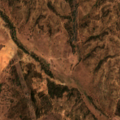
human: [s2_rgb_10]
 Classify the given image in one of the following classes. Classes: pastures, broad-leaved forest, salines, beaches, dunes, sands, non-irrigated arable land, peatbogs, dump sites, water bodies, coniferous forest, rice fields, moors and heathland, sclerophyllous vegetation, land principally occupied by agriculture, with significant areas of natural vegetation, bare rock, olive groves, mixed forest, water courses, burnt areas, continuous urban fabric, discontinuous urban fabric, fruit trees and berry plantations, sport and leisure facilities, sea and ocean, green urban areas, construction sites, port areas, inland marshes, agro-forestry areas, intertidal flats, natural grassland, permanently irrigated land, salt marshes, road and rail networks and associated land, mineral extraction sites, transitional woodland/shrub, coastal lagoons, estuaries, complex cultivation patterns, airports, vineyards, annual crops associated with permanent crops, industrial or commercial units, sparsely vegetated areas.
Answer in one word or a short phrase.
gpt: non-irrigated arable land, pastures, transitional woodland/shrub